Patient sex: F
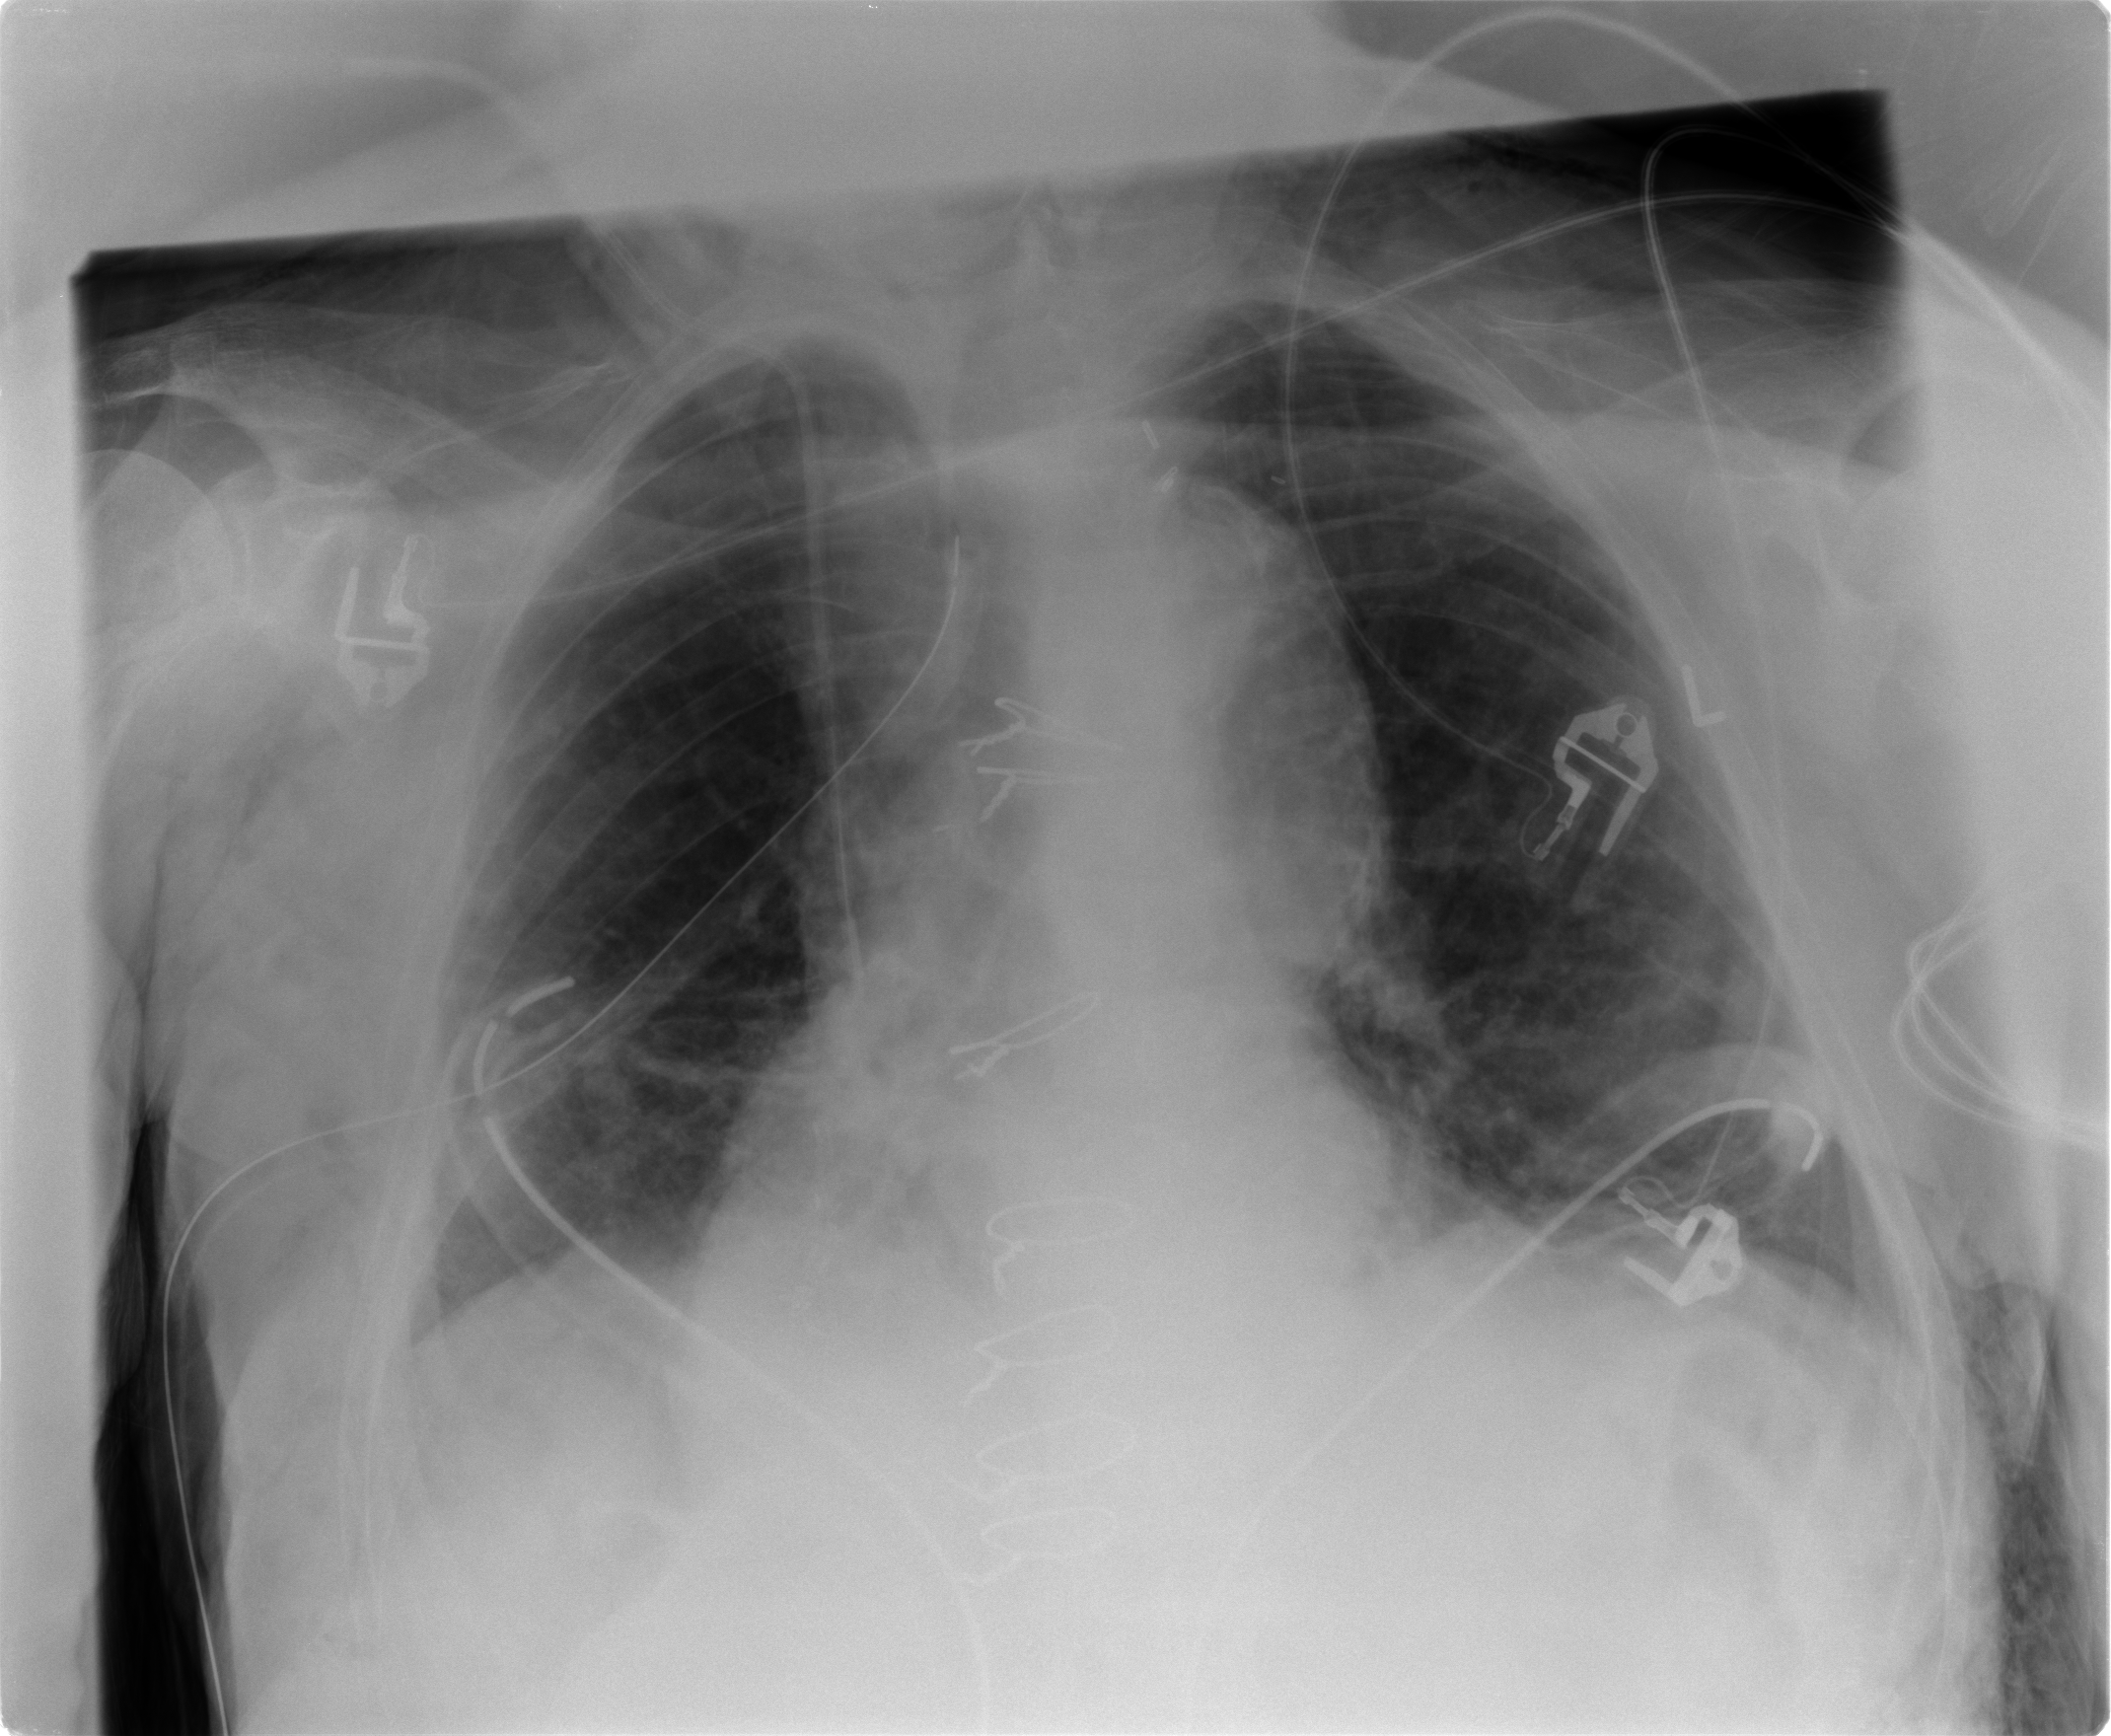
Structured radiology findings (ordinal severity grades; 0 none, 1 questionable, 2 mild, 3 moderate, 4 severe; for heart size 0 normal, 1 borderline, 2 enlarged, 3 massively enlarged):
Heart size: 0
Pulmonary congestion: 1
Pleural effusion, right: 0
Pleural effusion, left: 0
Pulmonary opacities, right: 0
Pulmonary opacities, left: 0
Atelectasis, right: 0
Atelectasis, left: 0